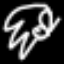
Label: frog